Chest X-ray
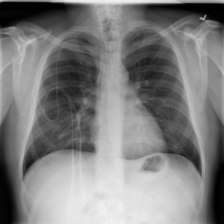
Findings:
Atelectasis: negative
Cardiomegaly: negative
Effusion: negative
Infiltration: negative
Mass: negative
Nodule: negative
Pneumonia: negative
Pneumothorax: negative
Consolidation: negative
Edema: negative
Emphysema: negative
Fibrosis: negative
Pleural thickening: negative
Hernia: negative